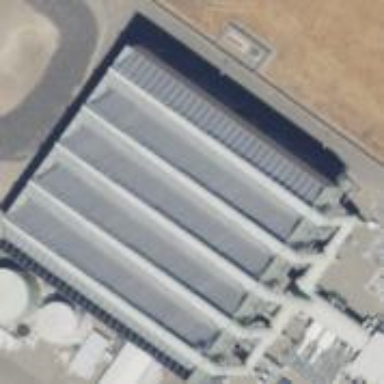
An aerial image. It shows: Industrial building.